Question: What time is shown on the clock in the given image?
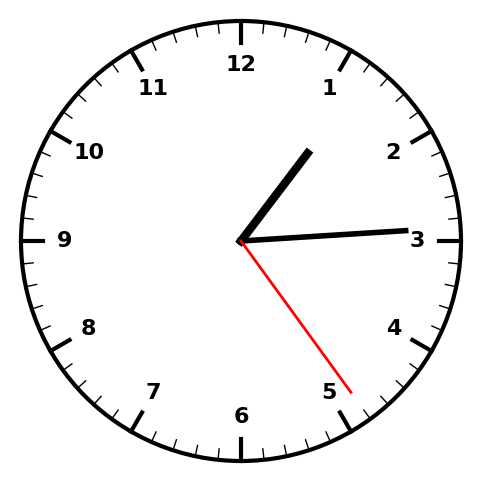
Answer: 01:14:24